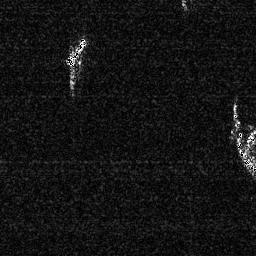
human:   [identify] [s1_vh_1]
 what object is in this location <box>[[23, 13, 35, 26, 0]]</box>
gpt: <ref>1 medium ship at the top left</ref>